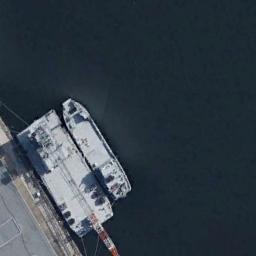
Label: ship